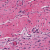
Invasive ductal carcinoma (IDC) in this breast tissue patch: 0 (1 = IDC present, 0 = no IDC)